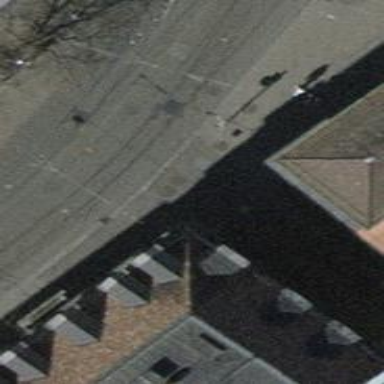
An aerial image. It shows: Unmarked crossing with traffic calming table.